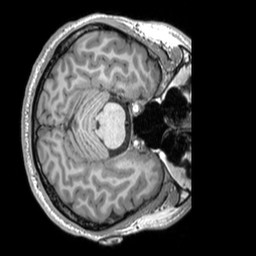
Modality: T1w
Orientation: axial
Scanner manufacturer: siemens
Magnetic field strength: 3 T
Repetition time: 2.53 s
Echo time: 0.00298 s